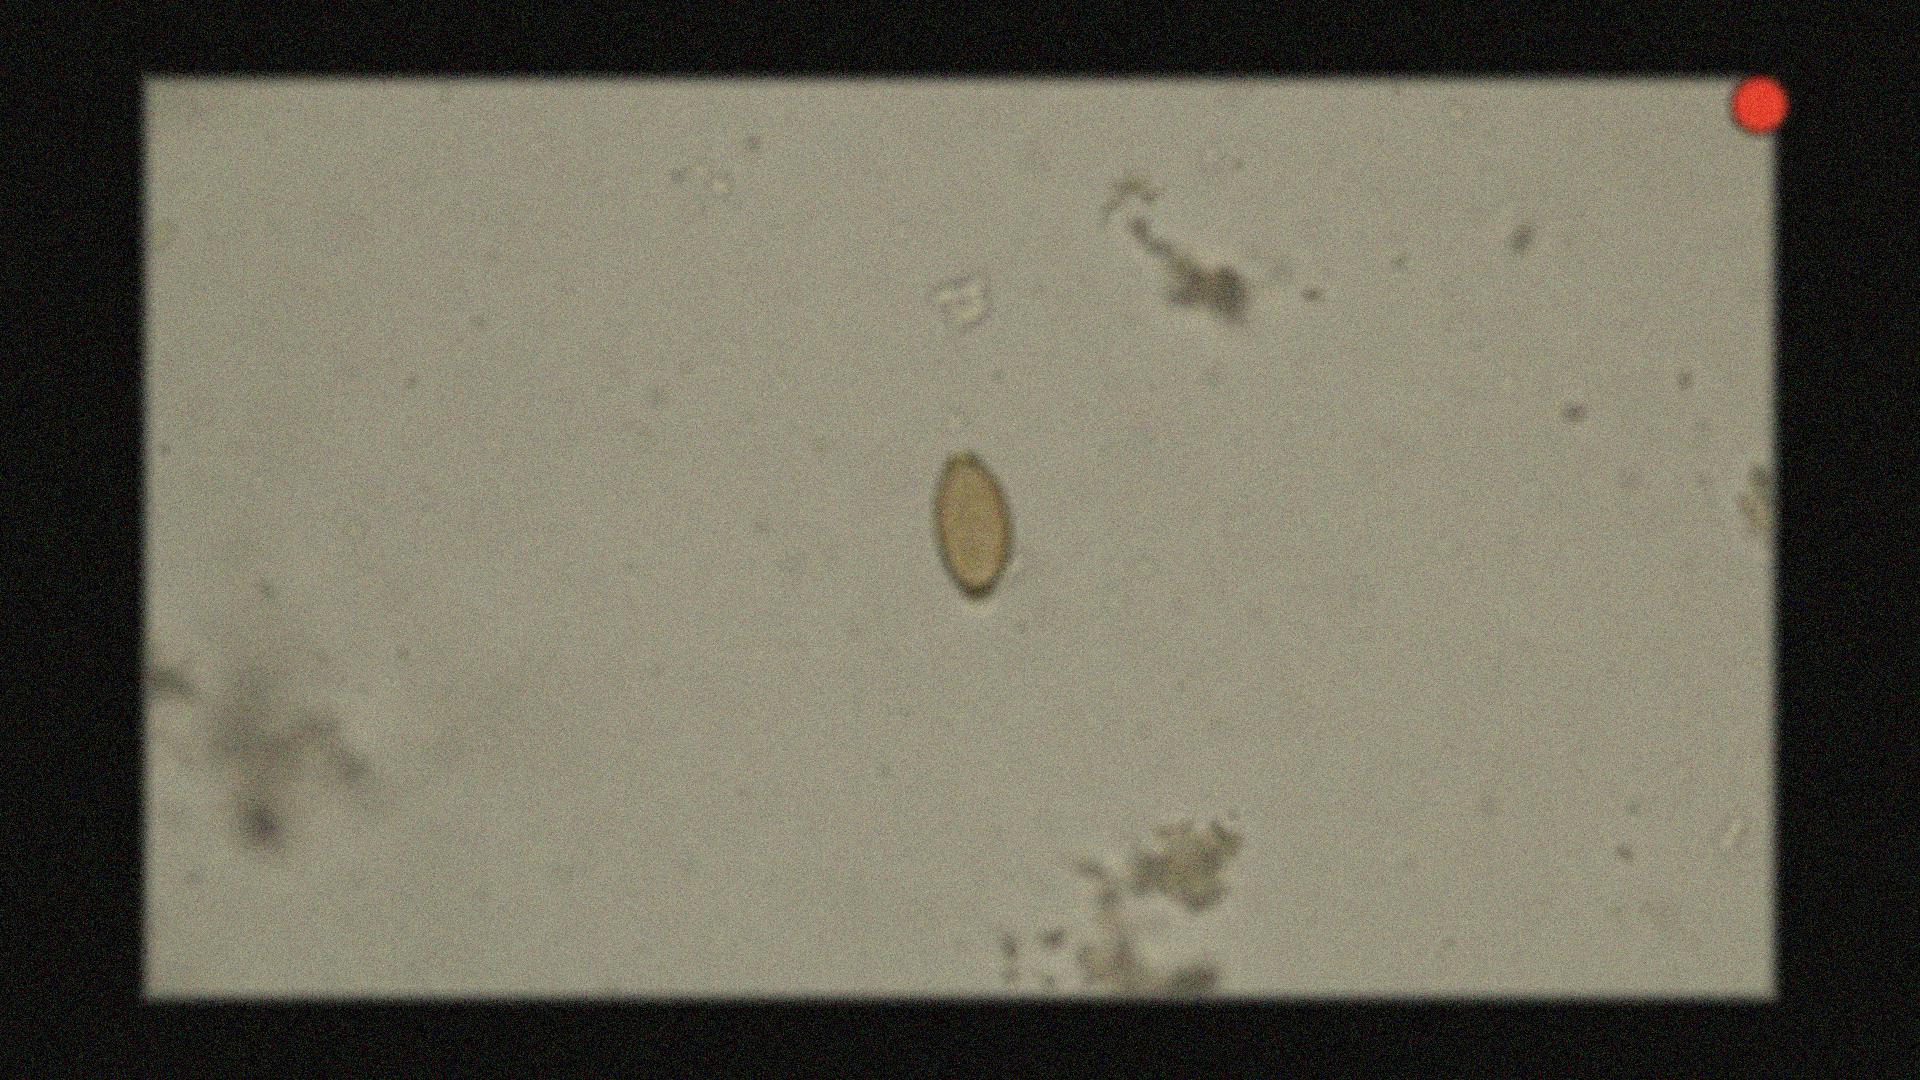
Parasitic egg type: Trichuris trichiura